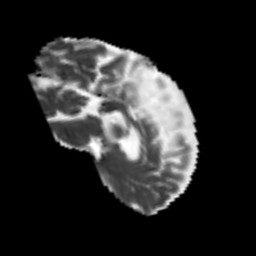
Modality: MD
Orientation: sagittal
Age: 55
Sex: male
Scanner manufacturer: siemens
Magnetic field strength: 3 T
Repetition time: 4.987 s
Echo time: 0.0792 s